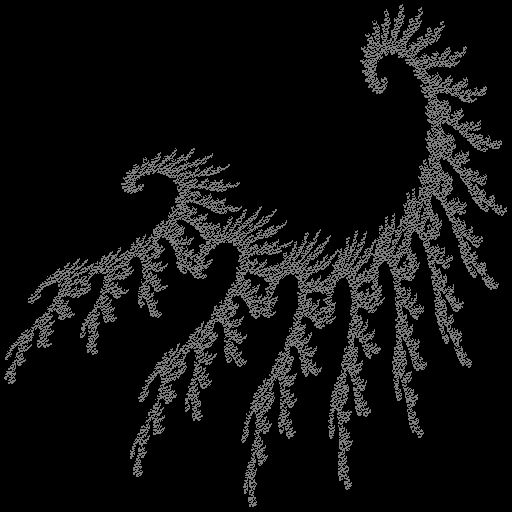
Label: grassfern